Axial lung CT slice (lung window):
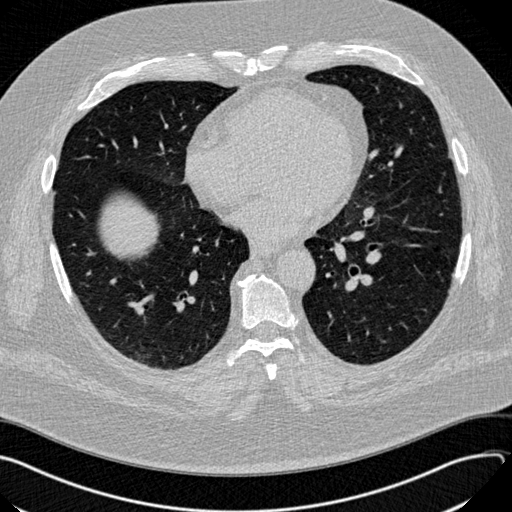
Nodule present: no